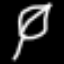
Label: leaf